Question: I have a page with dynamically created forms like this:

The blank spaces are inputs and the entire row is a button. Keep in mind that the number of inputs is determined by the user and there can be up to 300 rows like these on the page.
### home.ts
'''
export class HomePage {
public homeForm: FormGroup;
constructor(
public navCtrl: NavController,
public userData: UserDataProvider,
private formBuilder: FormBuilder,
public renderer: Renderer,
public elementRef: ElementRef
) {
this.homeForm = new FormGroup({
bicos: new FormArray([
new FormControl(null)
])
});
addInputs() {
(<FormArray>this.homeForm.controls['bicos'])
.push(new FormControl(null));
}
}
'''
### home.html:
'''
<form [formGroup]="homeForm">
<ion-row formArrayName="bicos" *ngFor="let item of homeForm.controls.bicos.controls; let i = index" >
<button id={{i}} ion-button clear style="color: black" class='hidden-button' (click) = "doSomething()">
<ion-col align-self-center col-2>{{i+1}}</ion-col>
<ion-col text-center align-self-center col-5>
<ion-input type="text"></ion-input>
</ion-col>
<ion-col align-self-center col-5>400</ion-col>
</button>
</ion-row>
</form>
'''
I have already tried using directives and such without success.
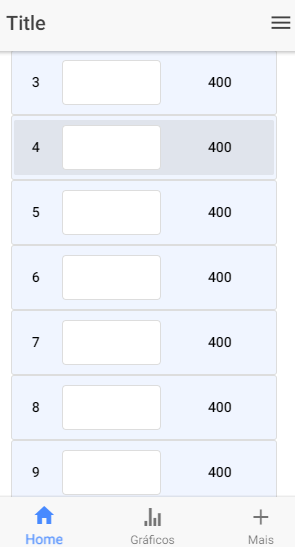
Answer: You can use 'ViewChildren' to reference the inputs based on index. Add template ref '#inputs' to your input field:
'''
<ion-input #inputs type="text"></ion-input>
'''
In your component import 'ViewChildren' and 'QueryList' and...
'''
@ViewChildren('inputs') inputs: QueryList<any>;
'''
Then on your button click, where you call 'doSomething', in the code you presented, pass the index and set the focus on that field based on index:
'''
<ion-row formArrayName="bicos" *ngFor="let item of homeForm.controls.bicos.controls; let i = index" >
<button ion-button (click) = "doSomething(i)">
<!-- ... -->
'''
TS:
'''
doSomething(index) {
this.inputs.toArray()[index].setFocus();
}
'''
## StackBlitz